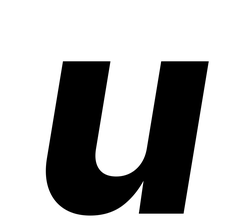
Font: Inter-Italic_ExtraBold_Italic